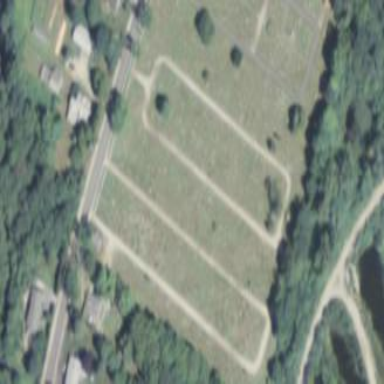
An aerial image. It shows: Cemetery with historical significance.